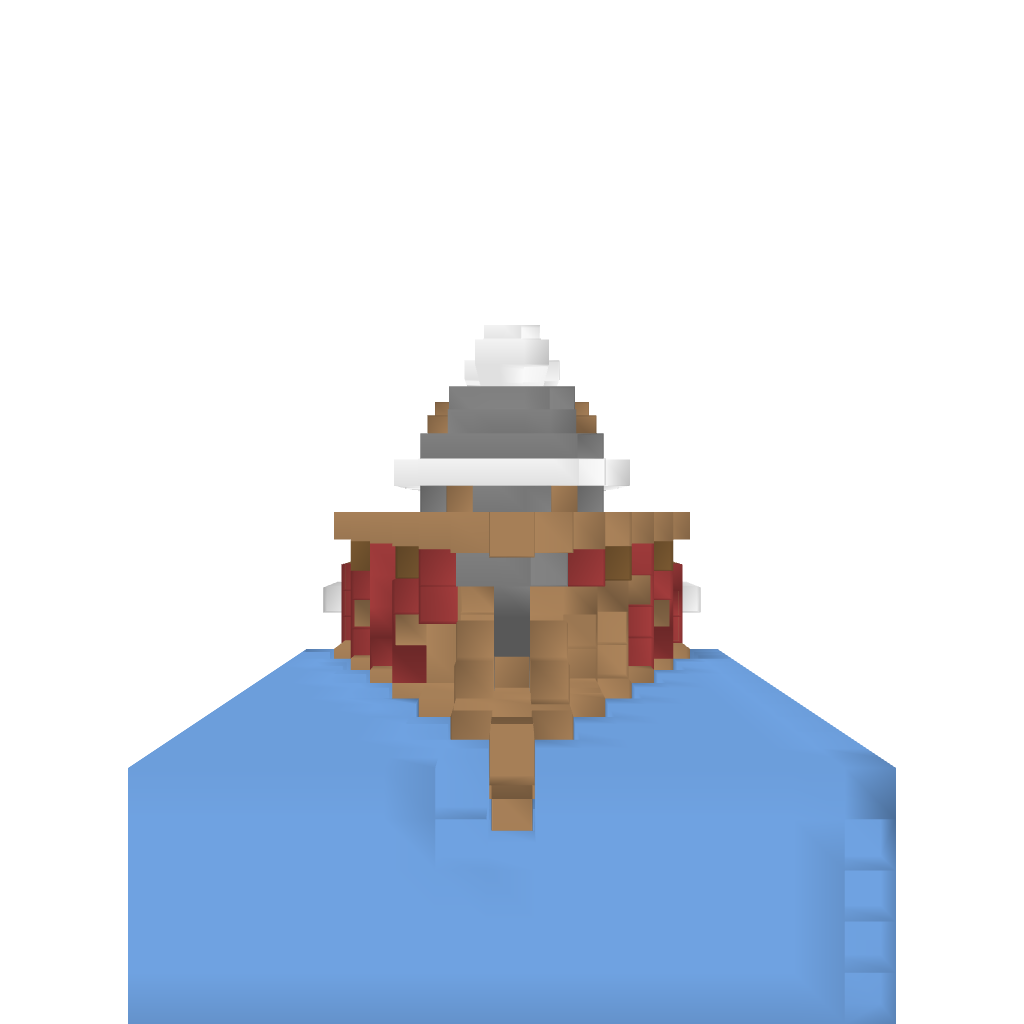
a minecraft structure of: Yatch (w/ water) bad low quality